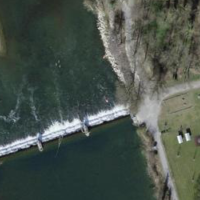
EUNIS habitat code: 15
Species observed at this site:
Urtica dioica
Motacilla cinerea
Equisetum hyemale
Fringilla coelebs